Field crop: maize
Growth stage: 2
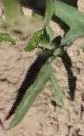
Species: maize